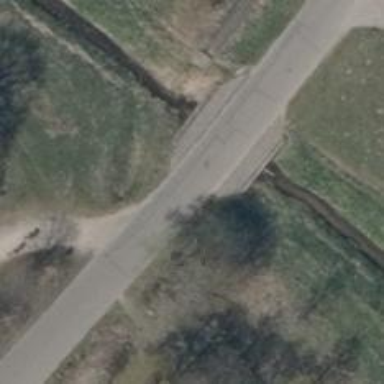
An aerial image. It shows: Paved residential road with bridge.